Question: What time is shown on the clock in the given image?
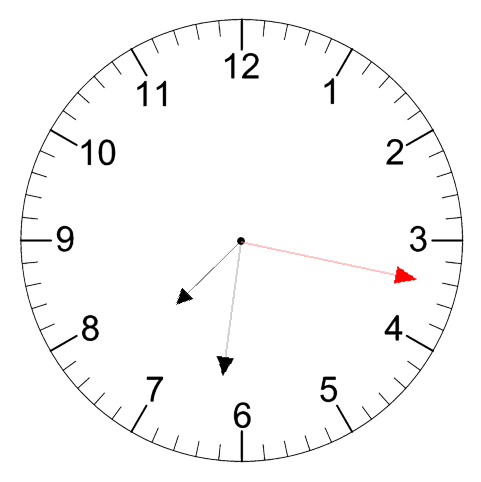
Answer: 07:31:17